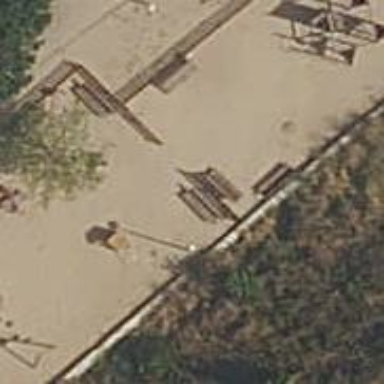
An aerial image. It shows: Playground area for leisure land.